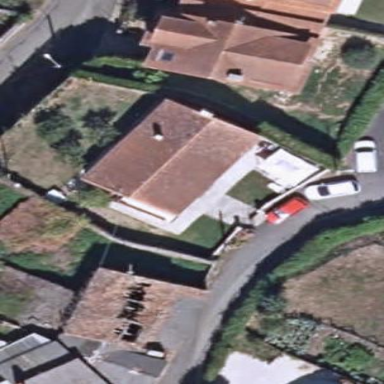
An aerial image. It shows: Simple and straightforward house.